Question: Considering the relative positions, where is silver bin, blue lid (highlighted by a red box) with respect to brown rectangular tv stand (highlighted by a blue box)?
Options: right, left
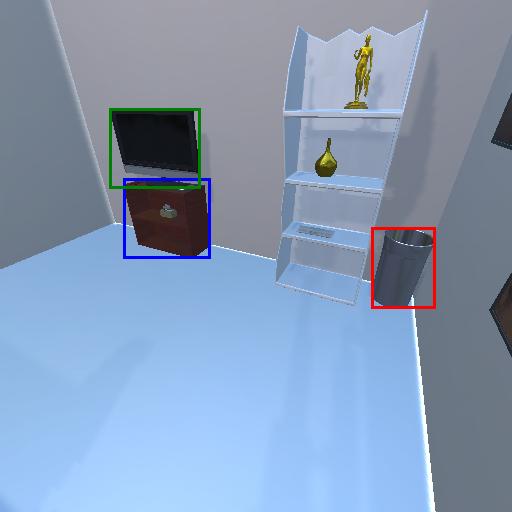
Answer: right